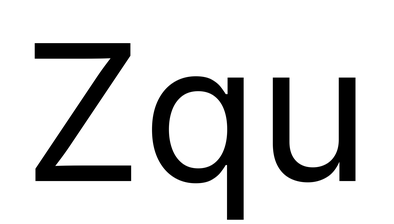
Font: Inter_Regular